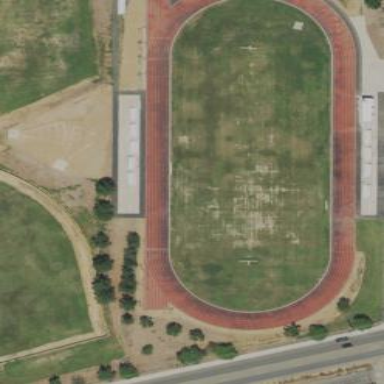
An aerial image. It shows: Track located within leisure land area.